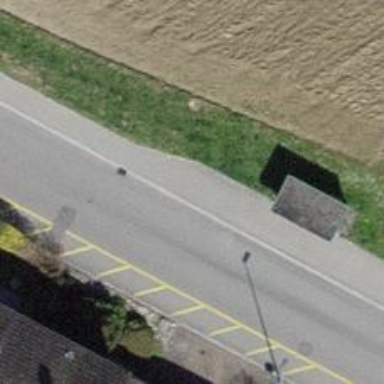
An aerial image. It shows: Platform for public transport. The platform is located by the road.